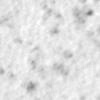
Label: no_change